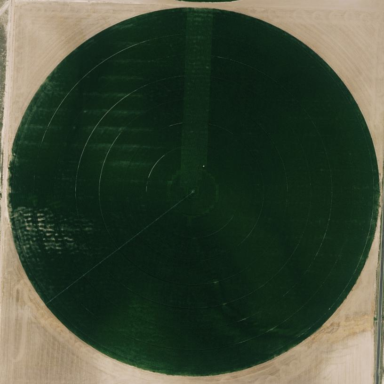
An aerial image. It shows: Farmland with center pivot irrigation system in use.